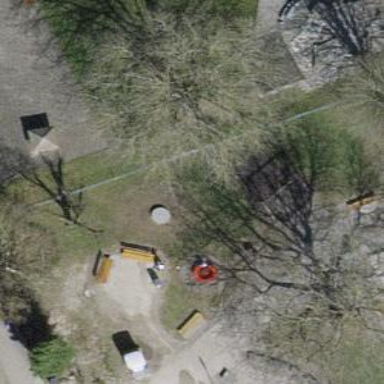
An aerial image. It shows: Bench for seating.